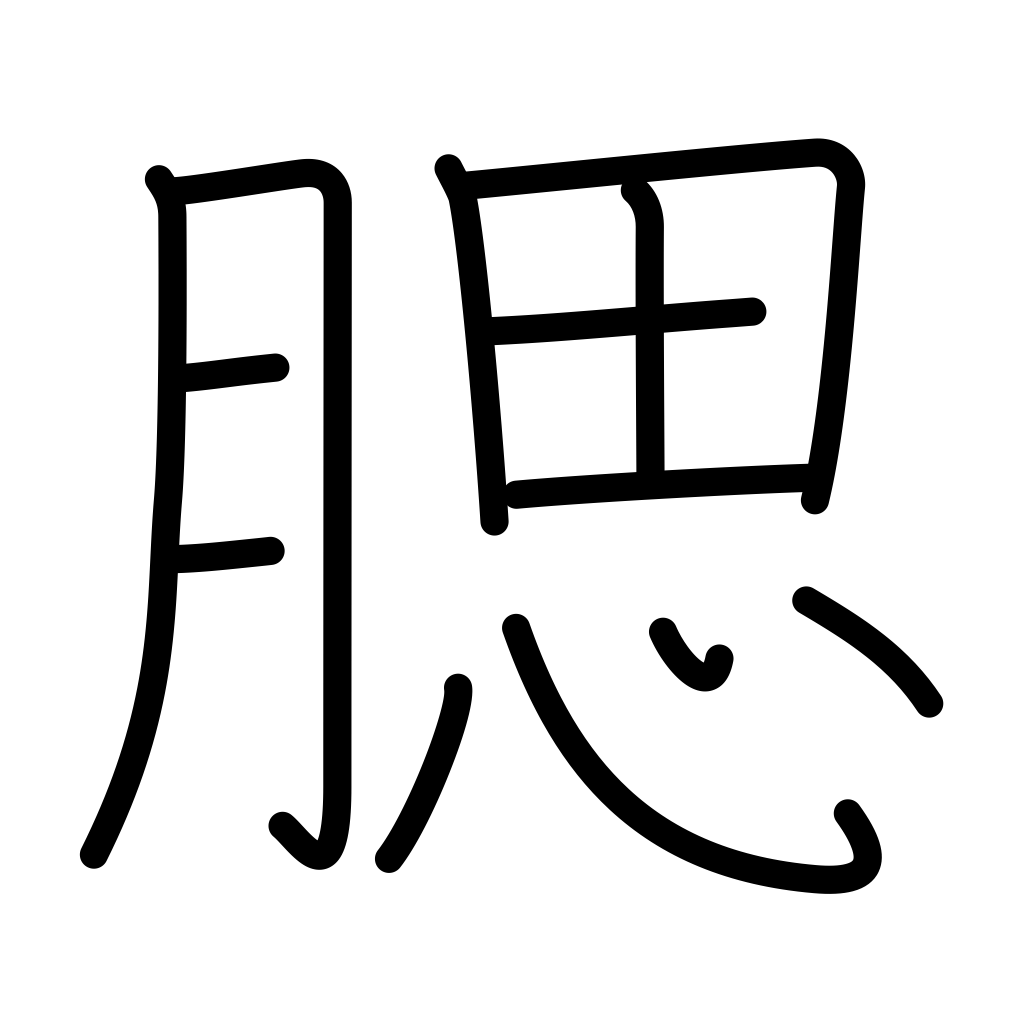
Meaning: jaw